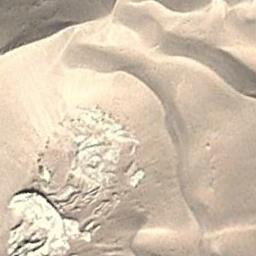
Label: desert